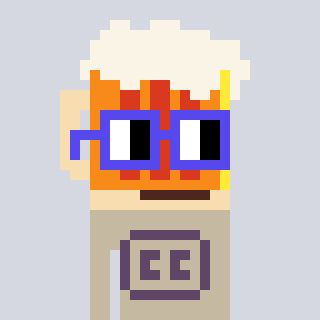
a pixel art character with square blue glasses, a beer-shaped head and a bege-colored body on a cool background